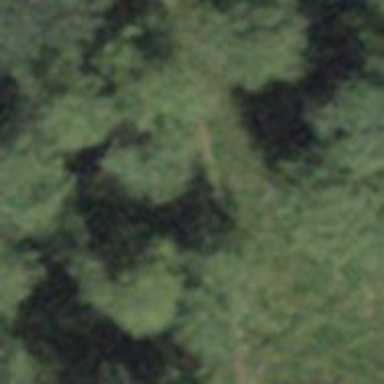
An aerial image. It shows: Grassy path.